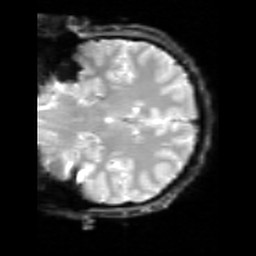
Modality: inplaneT2
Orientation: coronal
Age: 25
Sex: male